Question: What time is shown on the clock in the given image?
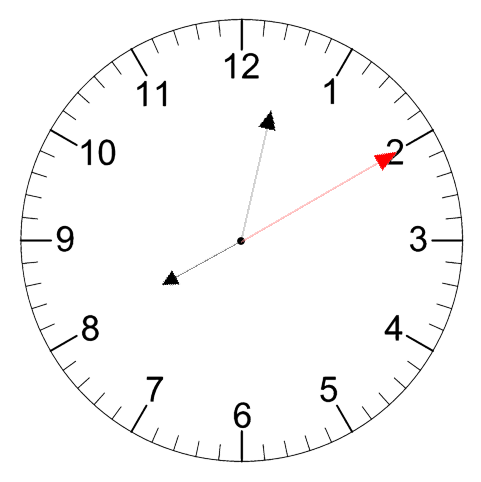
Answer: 08:02:10